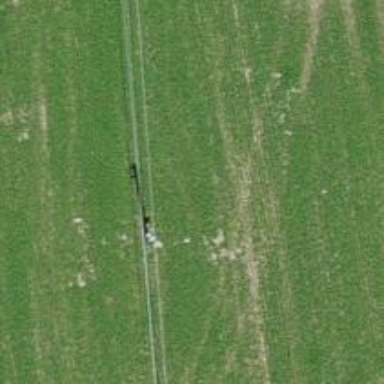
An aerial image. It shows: Power pole.